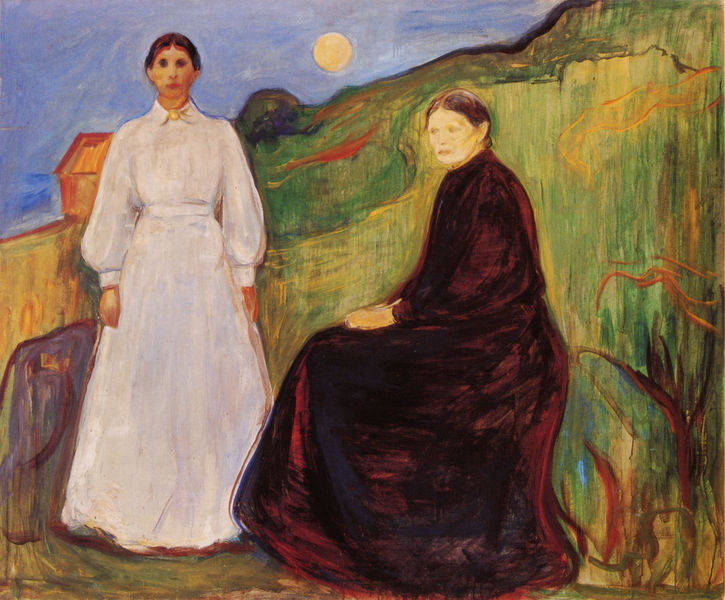
Titel: Mutter und Tochter
Künstler: Edvard Munch
Standort: Oslo
Institution: Nasjonalgalleriet
Schlagwörter: baum, berg, blau, himmel, weiß, bäume, frauen, gelb, grün, landschaft, mädchen, ocker, sitzen, äste, abend, braun, bunt, frau, kleid, kleider, licht, nacht, orange, schwarz, zeichnung, dach, gras, gürtel, haus, rot, tier, wiese, expressionismus, symbolismus, alt, jung, alte, augen, falten, kleidung, kragen, lang, stehen, stein, tod, trauer, bildnis, blicken, hände, porträt, schauen, öl, feld, ferne, gräser, horizont, hügel, natur, norden, strauch, busch, sonne, boden, sitzend, stehend, mutter, saum, tochter, pflanzen, brosche, frontal, scheitel, anhöhe, garten, taille, zwei, abhang, berge, farben, hang, tag, violett, rast, figuren, aufrecht, gerade, melancholie, streifen, baumkrone, striche, umriss, fliessend, mond, alter, spaziergang, munch, farbflächen, jugend, gefälle, gewunden, norwegen, leinwand, manschetten, sonntag, edvard munch, geäst, balu, frontalblick, geschlungen, farbstriche, kupplerin, teier, ganzkörperporträts, schewitel, wexpressionismus, vollmnd